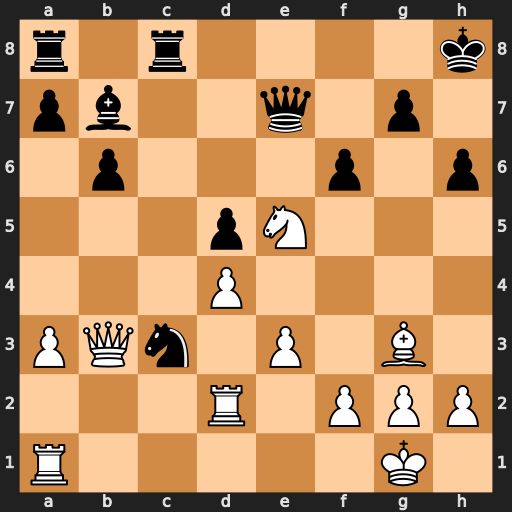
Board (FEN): r1r4k/pb2q1p1/1p3p1p/3pN3/3P4/PQn1P1B1/3R1PPP/R5K1
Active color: w
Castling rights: -
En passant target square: -
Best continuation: Ng6+ Kh7 Nxe7